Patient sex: F
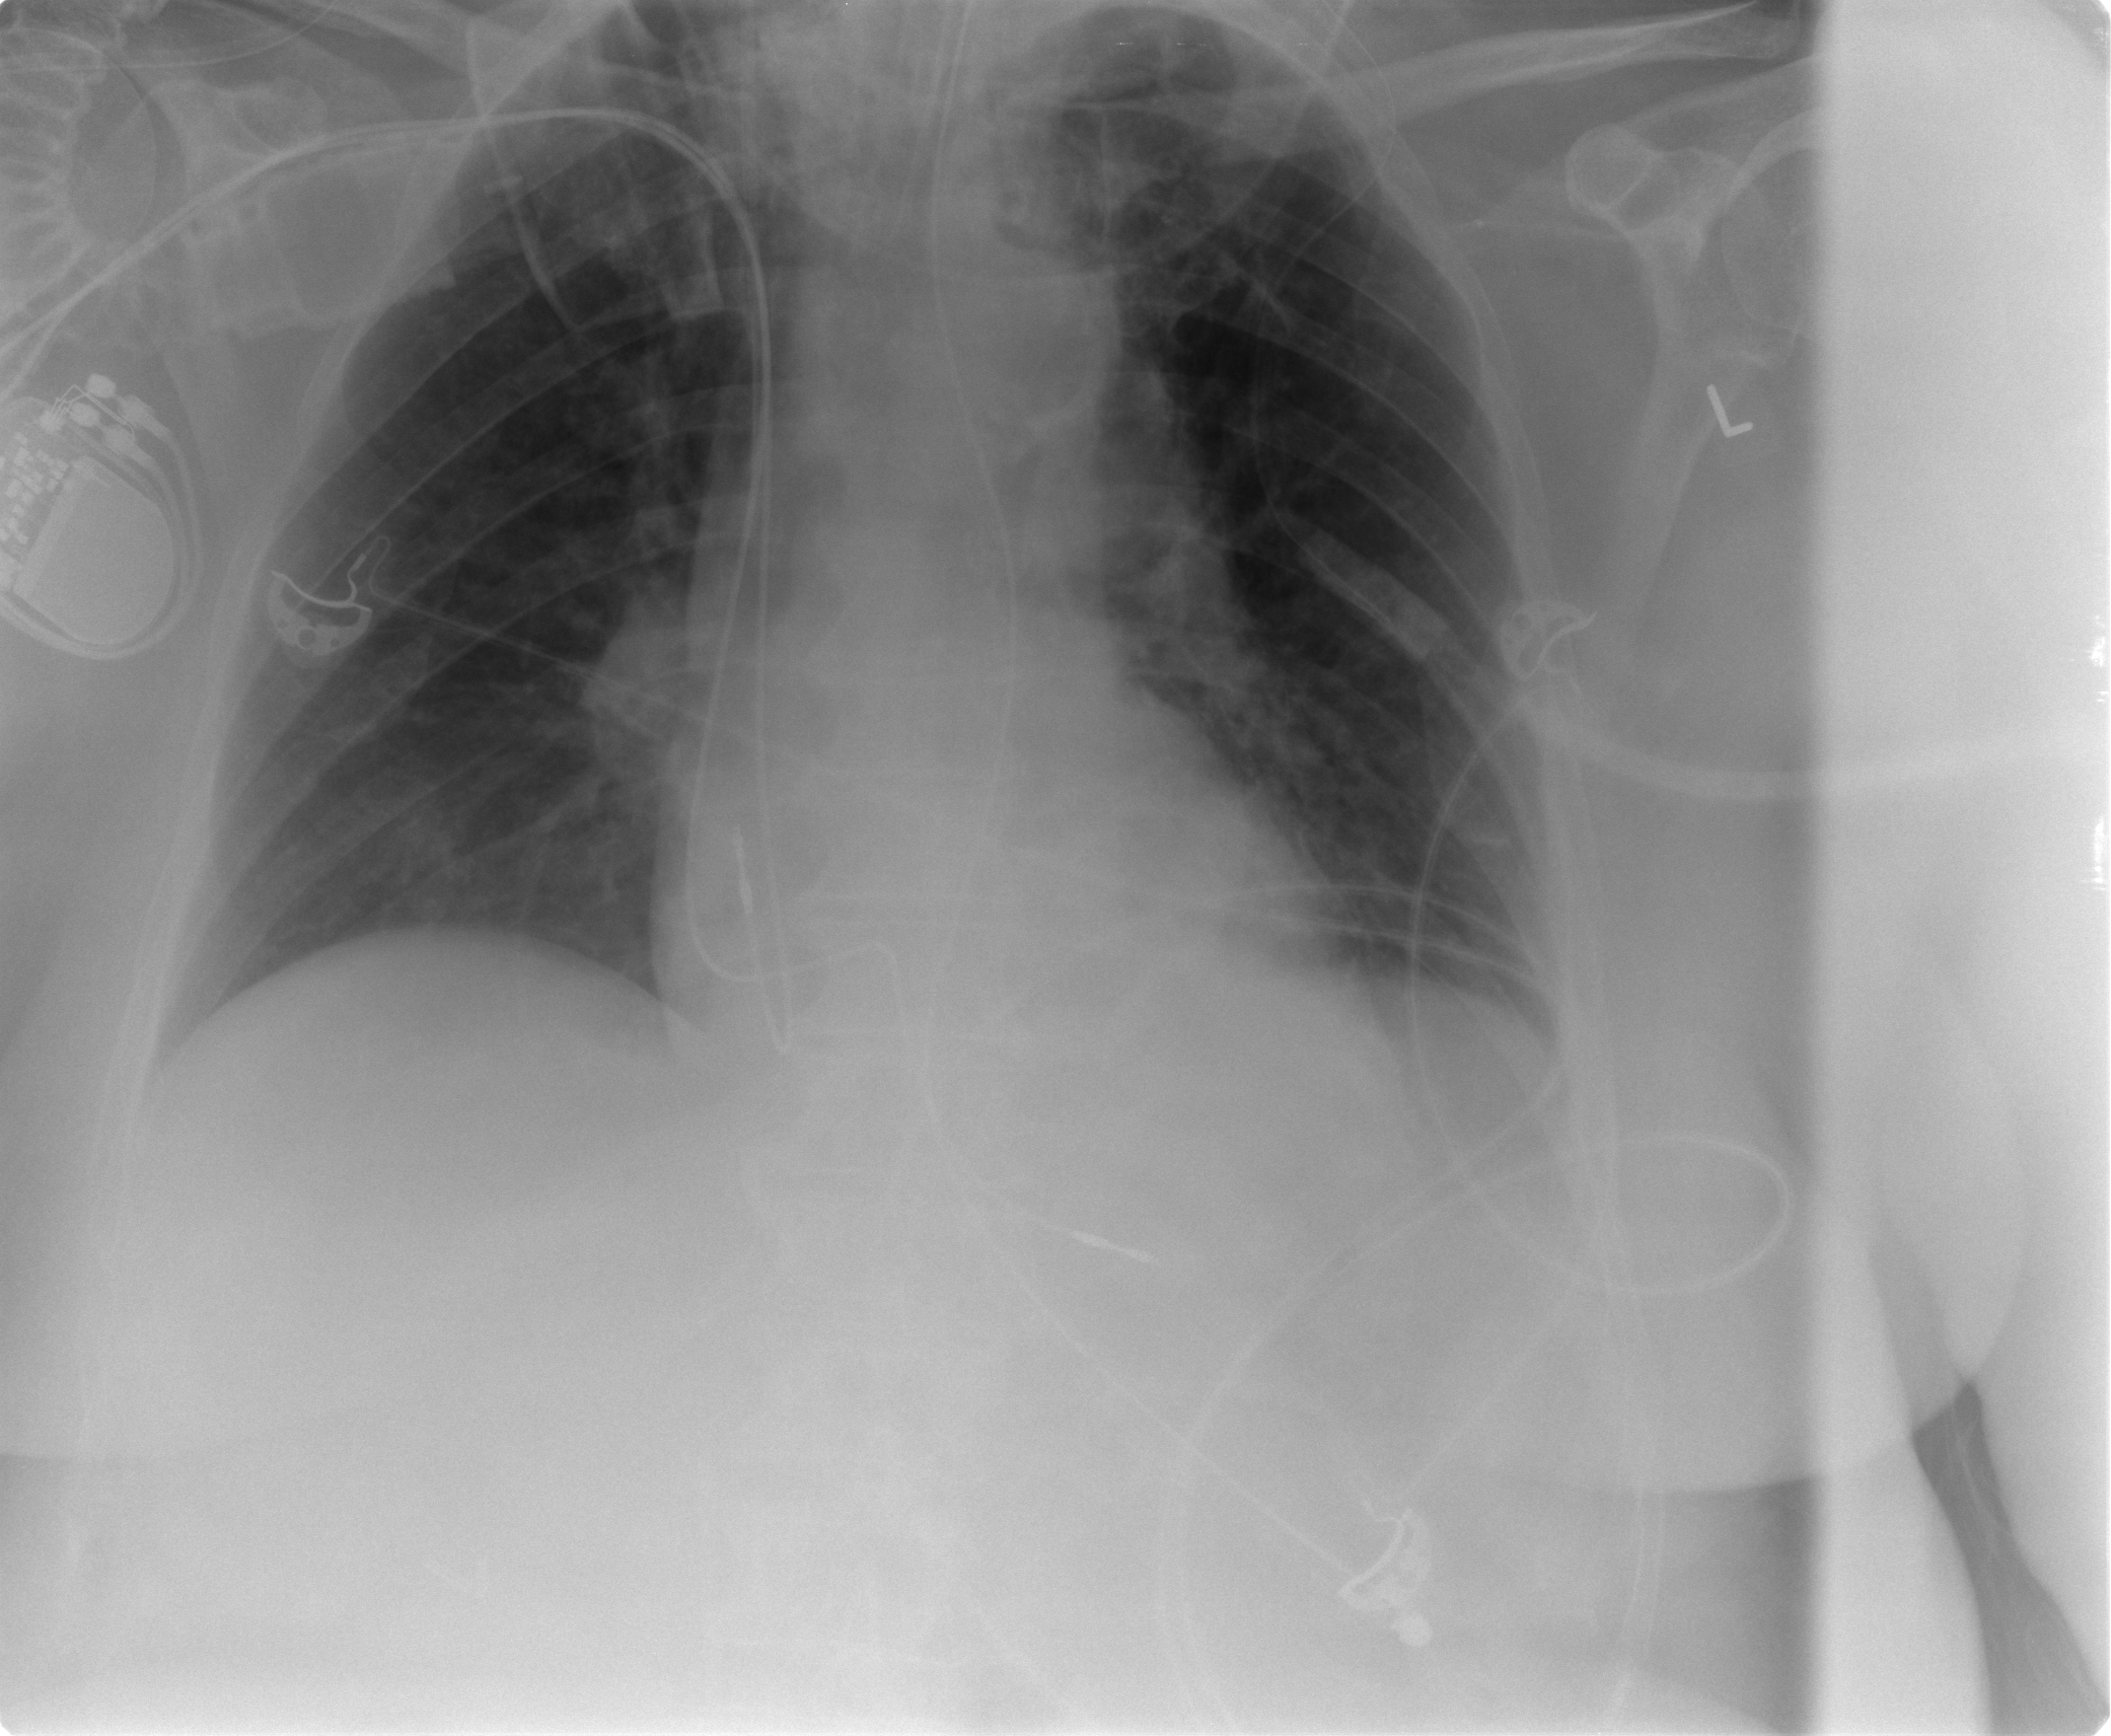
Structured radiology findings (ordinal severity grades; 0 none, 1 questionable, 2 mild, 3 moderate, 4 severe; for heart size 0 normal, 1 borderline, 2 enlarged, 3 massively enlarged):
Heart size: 0
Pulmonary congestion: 1
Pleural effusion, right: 0
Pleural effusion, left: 2
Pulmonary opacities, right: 0
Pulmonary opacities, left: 1
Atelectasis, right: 0
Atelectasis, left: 0